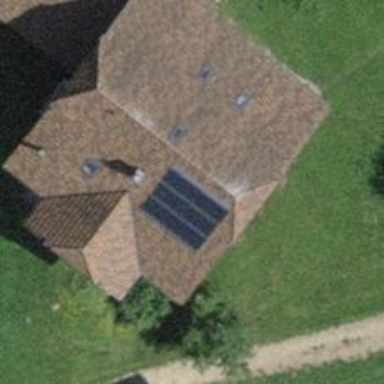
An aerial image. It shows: Solar power generator with photovoltaic panels.